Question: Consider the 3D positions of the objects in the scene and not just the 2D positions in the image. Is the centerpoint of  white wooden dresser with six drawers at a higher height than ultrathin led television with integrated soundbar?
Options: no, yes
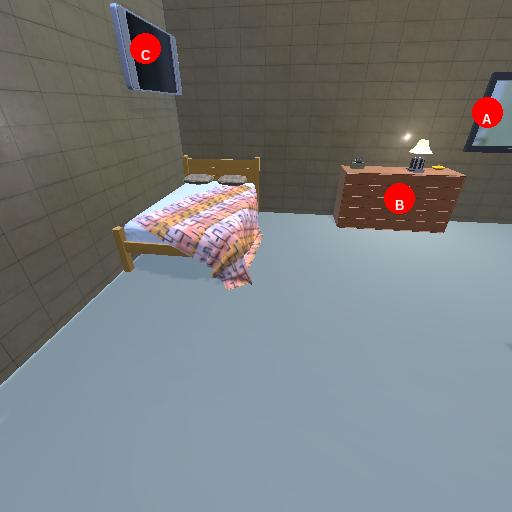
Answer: no